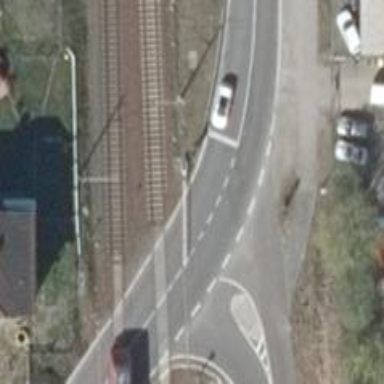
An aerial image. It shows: Railway signal.